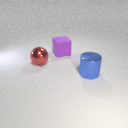
large purple rubber cube behind large blue metal cylinder